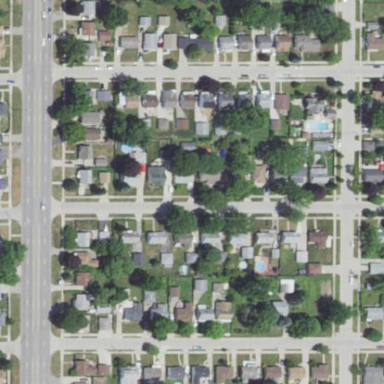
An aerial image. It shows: Residential area consisting of single-family homes.